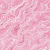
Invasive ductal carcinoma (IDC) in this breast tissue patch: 0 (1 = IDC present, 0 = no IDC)